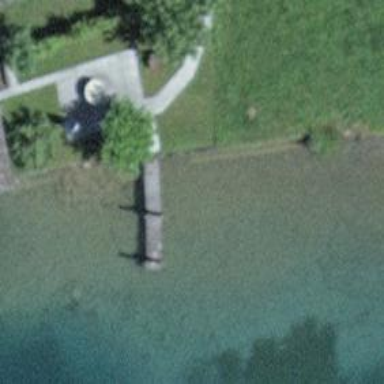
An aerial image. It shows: Man-made pier.